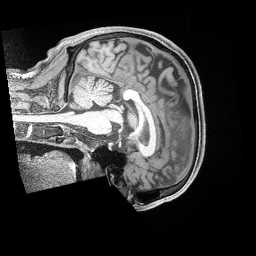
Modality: T1w
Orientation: sagittal
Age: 39
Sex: male
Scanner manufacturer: siemens
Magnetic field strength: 3 T
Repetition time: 2 s
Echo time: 0.00211 s